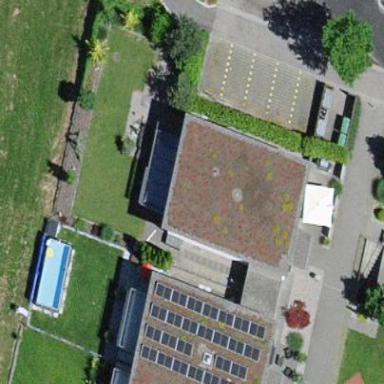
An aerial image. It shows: Flat-roofed house.